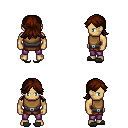
a pixel art fantasy rpg character, male body template, human, tanned skin, leather chest armor, magenta pants, brown loose hair, gray slippers, four views (front, back, left, right), 2x2 character sprite sheet, small pixel art, hard edges, no anti-aliasing